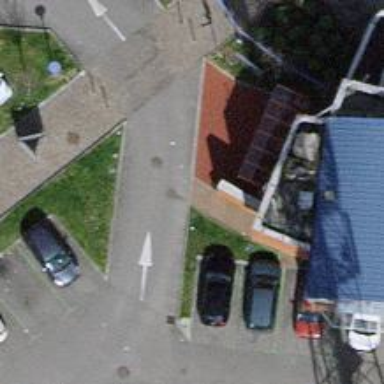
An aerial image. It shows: Bicycle parking area with concrete plates surface. The parking is equipped with bollards.